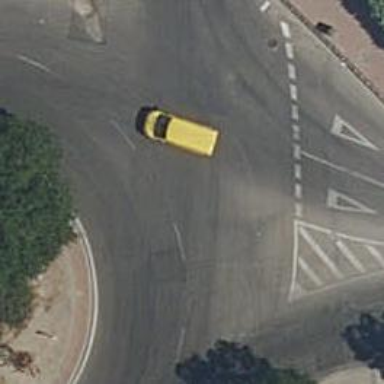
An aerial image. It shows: Roundabout on residential road.